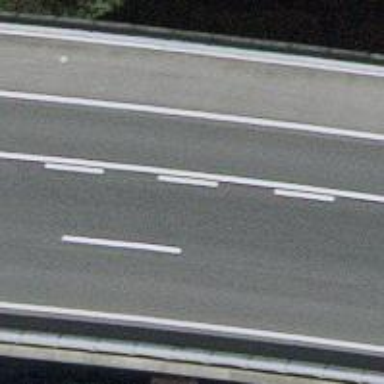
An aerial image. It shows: Viaduct bridge on asphalt motorway.